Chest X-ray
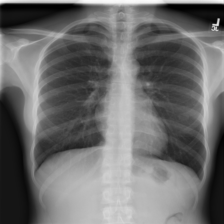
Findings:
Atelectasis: negative
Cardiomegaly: negative
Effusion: negative
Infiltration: negative
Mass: negative
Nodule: negative
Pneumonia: negative
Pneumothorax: negative
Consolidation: negative
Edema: negative
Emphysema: negative
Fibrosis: negative
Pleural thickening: negative
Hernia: negative